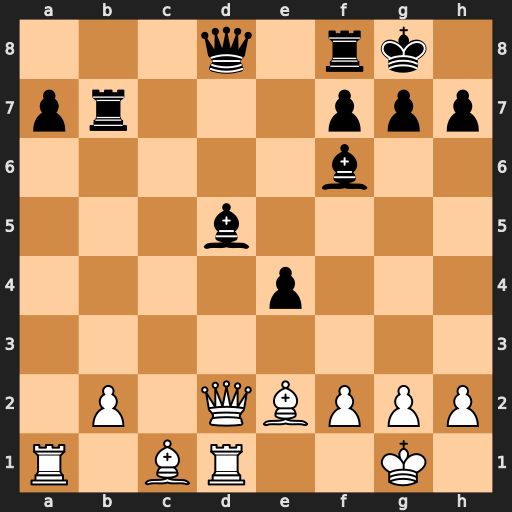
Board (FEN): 3q1rk1/pr3ppp/5b2/3b4/4p3/8/1P1QBPPP/R1BR2K1
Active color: w
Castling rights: -
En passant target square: -
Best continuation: Qxd5 Qxd5 Rxd5